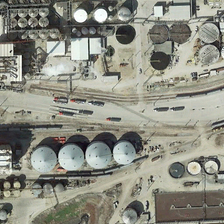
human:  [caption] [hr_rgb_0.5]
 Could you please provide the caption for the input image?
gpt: several cars are running on a road between many storage tanks .

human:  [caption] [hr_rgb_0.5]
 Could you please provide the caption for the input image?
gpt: several cars are running on a road between many storage tanks .

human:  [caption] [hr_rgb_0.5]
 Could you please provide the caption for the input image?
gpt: the factory is busy, with every part working well .

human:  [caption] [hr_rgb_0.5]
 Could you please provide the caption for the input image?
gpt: the factory is busy, with every part working well .

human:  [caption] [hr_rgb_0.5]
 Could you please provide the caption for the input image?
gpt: several cars are running on a road between many storage tanks .